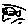
Label: fish